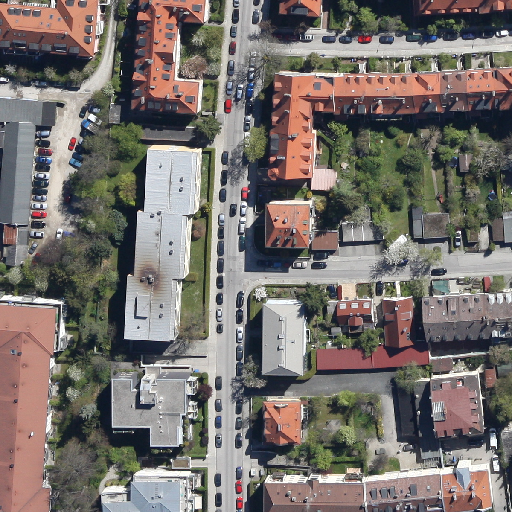
Referring expression: light-duty vehicle driving on the road